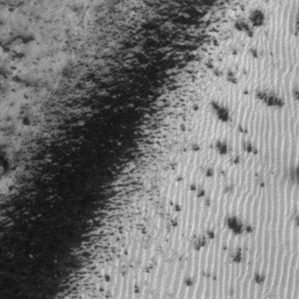
Label: frost